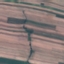
Land use / land cover class: AnnualCrop